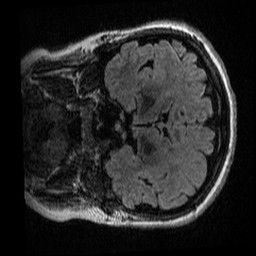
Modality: T2w
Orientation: coronal
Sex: female
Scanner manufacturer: ge
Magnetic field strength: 3 T
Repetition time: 6 s
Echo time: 0.1281 s